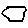
Label: hexagon